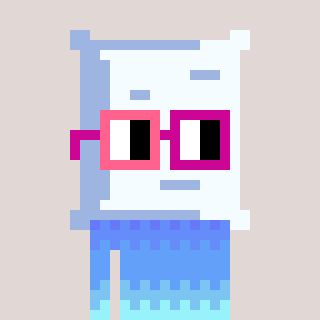
a pixel art character with square pink and red glasses, a pillow-shaped head and a magenta-colored body on a warm background